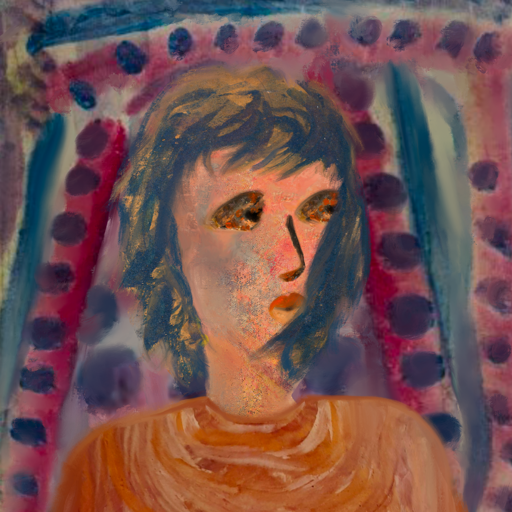
Background: HillGirl, Head And Neck Side: Irani, Face Side: Gypsy_Queen, Bust: Pious_Lady, Hair Side: In_The_Sun, Head Accessory: Blank, Second Necklace: Blank, Necklace: Blank, Baby: Blank